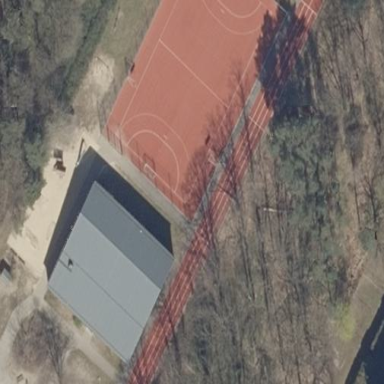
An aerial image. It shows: Athletics pitch with tartan surface for leisure sports.